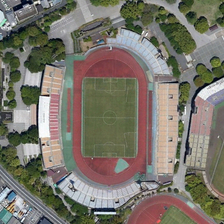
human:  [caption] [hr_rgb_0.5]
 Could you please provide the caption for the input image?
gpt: a huge stadium with standard football field and runway and colourful stand is embraced by lines of trees .

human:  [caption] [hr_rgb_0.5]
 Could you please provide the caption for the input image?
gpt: many buildings and green trees are around a stadium .

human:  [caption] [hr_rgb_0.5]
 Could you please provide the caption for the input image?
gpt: a huge stadium with standard football field and runway and colourful stand is embraced by lines of trees .

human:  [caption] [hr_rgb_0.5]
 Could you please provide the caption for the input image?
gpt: many buildings and green trees are around a stadium .

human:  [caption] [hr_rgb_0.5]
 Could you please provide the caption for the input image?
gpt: many buildings and green trees are around a stadium .